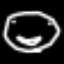
Label: frog